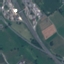
Label: Highway